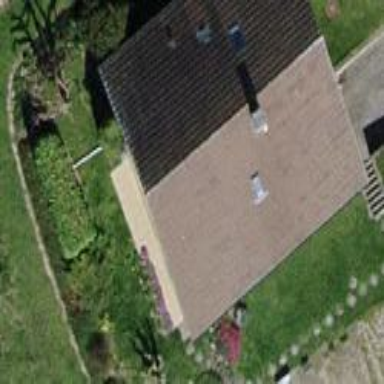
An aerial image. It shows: Detached building with gabled roof.